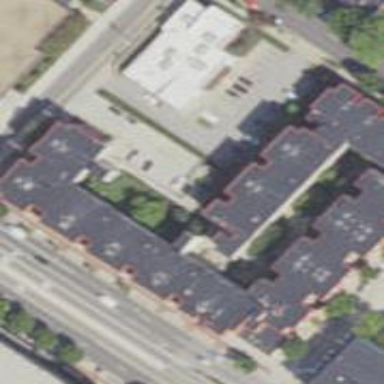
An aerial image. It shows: Dormitory building.